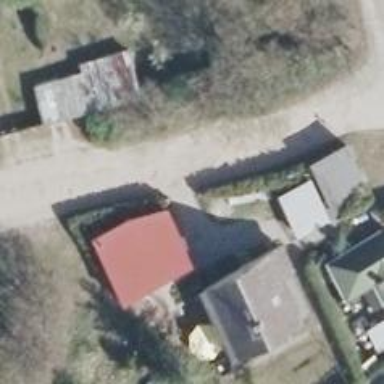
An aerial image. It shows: Residential road with compacted surface.